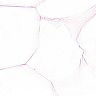
Metastatic tissue present: no